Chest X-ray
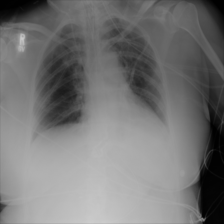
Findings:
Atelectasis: negative
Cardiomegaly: negative
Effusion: positive
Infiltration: negative
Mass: negative
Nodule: negative
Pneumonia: negative
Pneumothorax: negative
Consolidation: negative
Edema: negative
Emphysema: negative
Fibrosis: negative
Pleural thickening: negative
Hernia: negative